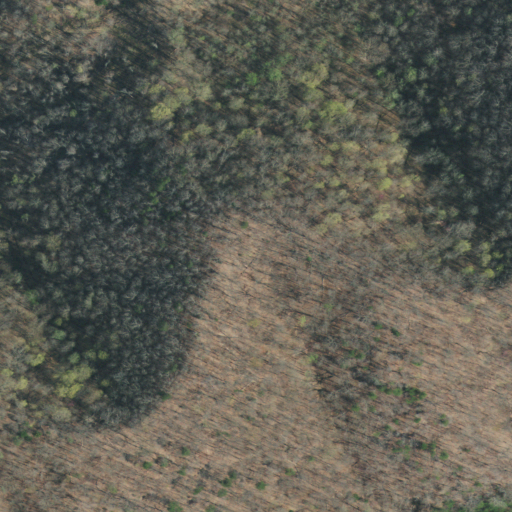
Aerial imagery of ridge(s) in Tennessee named Comby Ridge containing deciduous forest, mixed forest, and shrub